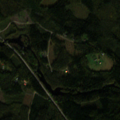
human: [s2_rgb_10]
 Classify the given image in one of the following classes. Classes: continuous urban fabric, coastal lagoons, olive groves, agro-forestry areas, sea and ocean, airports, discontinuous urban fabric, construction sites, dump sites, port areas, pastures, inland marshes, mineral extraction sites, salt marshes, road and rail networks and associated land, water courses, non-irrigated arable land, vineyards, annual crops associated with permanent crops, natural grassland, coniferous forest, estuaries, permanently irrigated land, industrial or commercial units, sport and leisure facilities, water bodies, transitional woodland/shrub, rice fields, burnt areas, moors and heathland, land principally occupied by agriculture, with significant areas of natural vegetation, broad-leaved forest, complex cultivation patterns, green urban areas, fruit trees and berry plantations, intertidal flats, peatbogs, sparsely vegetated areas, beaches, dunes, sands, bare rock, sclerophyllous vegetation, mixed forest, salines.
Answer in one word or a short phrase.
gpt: broad-leaved forest, coniferous forest, mixed forest, transitional woodland/shrub